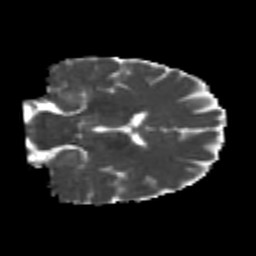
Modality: MD
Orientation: coronal
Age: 21
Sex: female
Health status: healthy
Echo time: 0.074 s